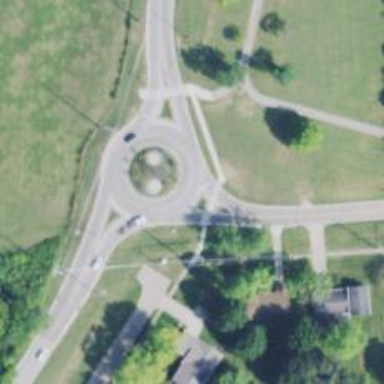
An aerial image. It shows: Tertiary road leading to roundabout junction.